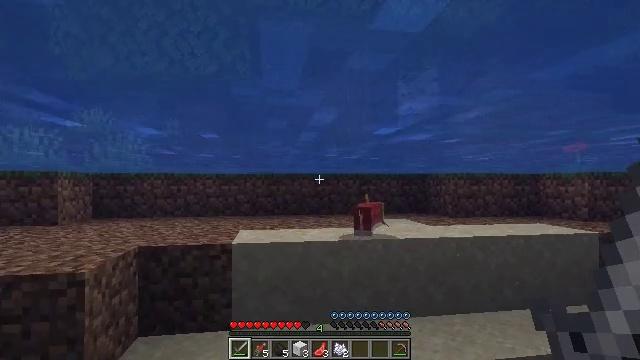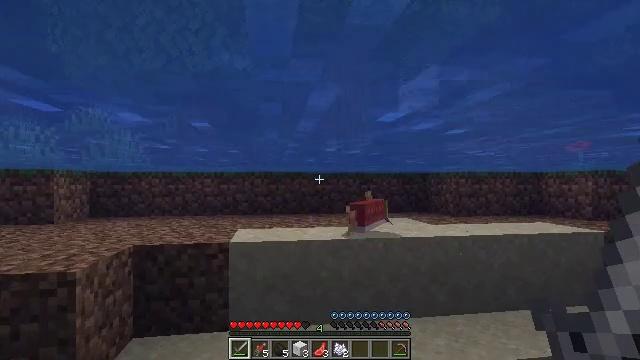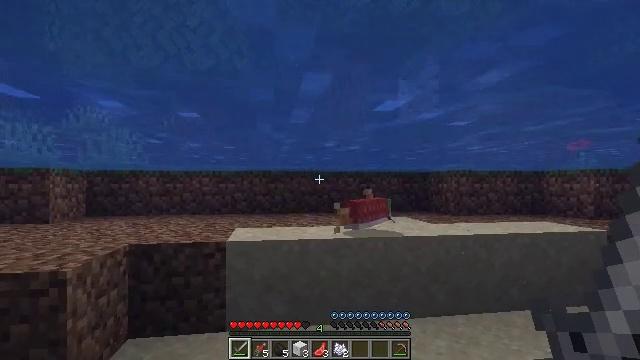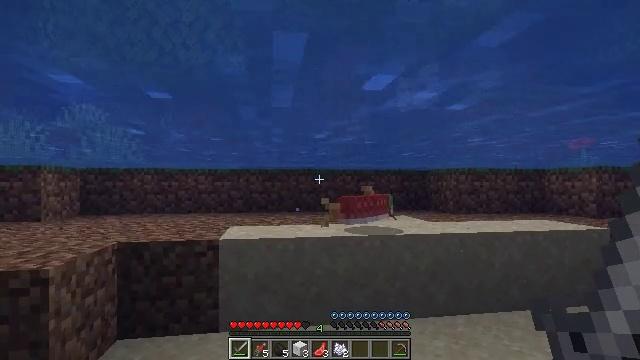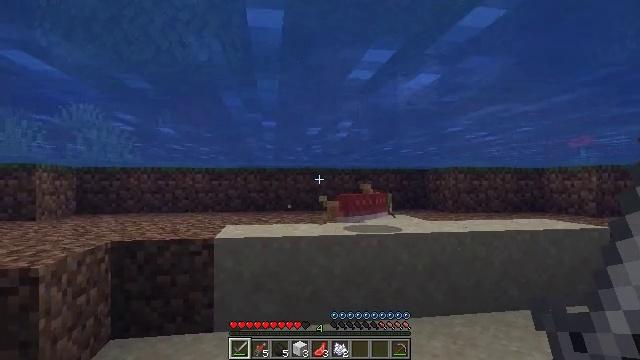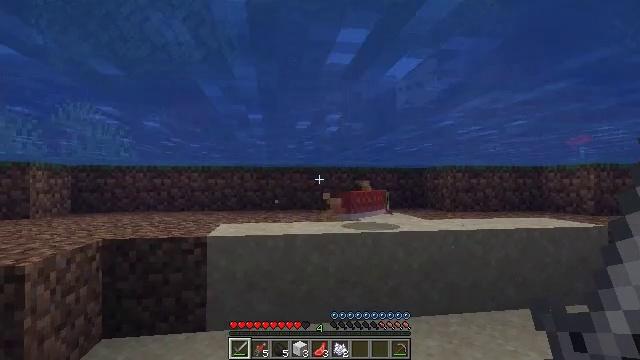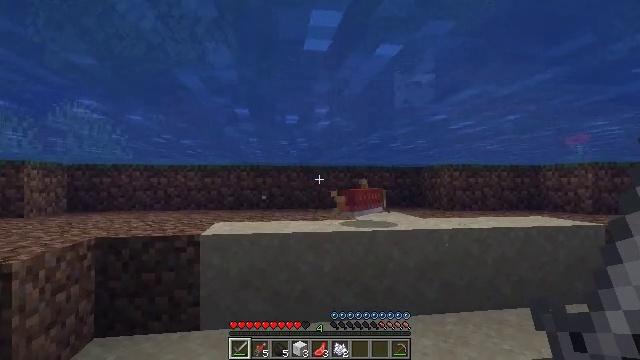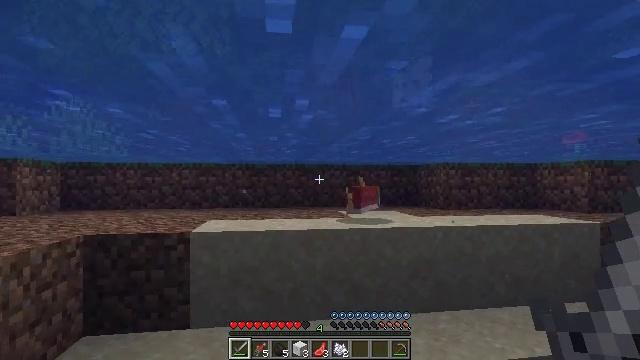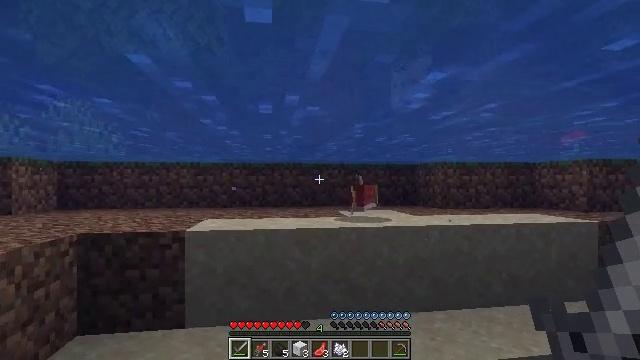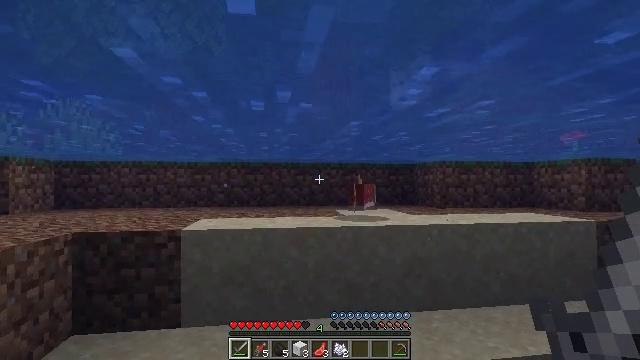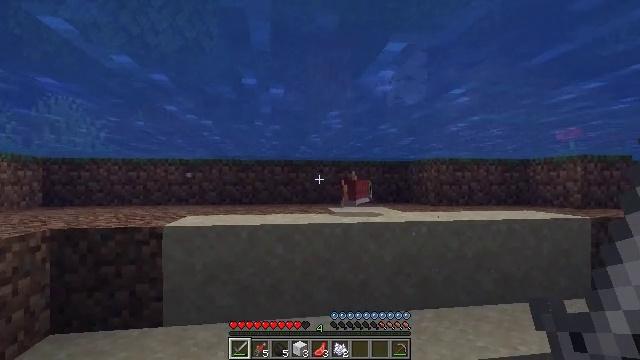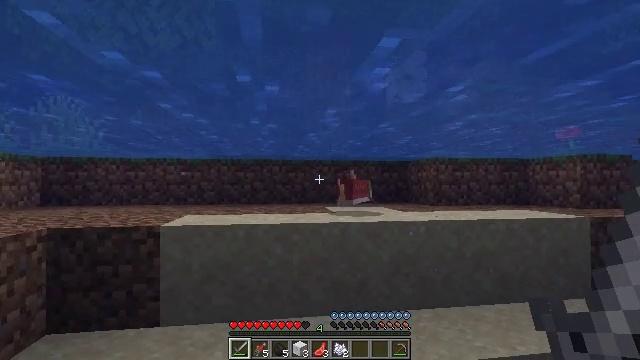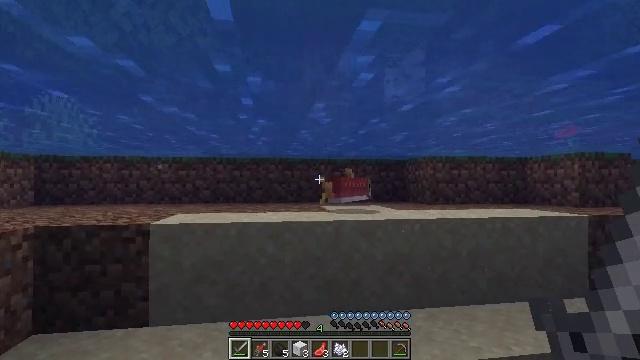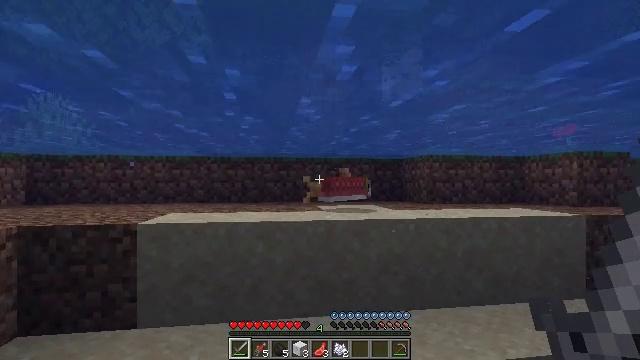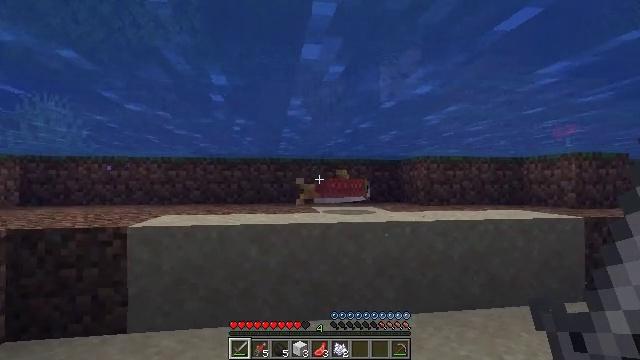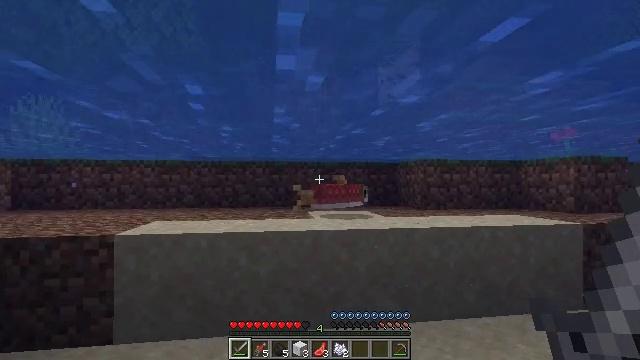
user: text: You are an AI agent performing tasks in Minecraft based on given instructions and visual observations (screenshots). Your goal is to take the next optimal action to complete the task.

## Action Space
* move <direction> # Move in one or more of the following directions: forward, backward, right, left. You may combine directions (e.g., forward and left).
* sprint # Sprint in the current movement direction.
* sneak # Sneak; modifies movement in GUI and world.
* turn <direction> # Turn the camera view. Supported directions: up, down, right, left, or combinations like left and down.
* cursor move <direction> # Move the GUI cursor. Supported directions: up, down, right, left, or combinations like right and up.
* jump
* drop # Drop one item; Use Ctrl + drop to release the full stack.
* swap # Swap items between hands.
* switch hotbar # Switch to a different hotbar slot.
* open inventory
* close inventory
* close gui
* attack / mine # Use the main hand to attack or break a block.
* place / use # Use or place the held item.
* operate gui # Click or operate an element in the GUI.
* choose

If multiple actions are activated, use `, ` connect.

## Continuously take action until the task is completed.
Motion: motion action
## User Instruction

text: Kill aquatic mobs.
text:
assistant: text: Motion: move forward and move right
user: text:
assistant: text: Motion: move forward and move right
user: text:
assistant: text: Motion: move right
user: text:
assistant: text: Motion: move right
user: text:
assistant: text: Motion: move right
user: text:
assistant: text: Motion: move right
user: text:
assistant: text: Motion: move right
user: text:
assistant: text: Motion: move forward and move right
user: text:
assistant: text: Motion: move forward and move right
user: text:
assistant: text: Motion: move forward and move right
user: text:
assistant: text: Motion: move forward and move right
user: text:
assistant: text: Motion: move forward and move right
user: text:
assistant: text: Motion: move forward and move right, jump
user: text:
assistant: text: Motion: move forward and move right, jump
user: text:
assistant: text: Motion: move forward and move right, jump
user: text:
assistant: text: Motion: move forward, jump
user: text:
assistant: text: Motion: move forward
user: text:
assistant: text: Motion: move forward, turn right and down
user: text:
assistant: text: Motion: move forward, turn right
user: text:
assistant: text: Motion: move forward, sprint
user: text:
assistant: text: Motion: move forward, sprint
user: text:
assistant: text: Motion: move forward, sprint
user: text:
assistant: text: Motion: move forward, sprint
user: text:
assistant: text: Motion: move forward
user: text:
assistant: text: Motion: move forward
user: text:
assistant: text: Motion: move forward
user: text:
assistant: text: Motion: move forward
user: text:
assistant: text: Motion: move forward
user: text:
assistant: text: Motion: move forward, turn up
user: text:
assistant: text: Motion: move forward, turn up